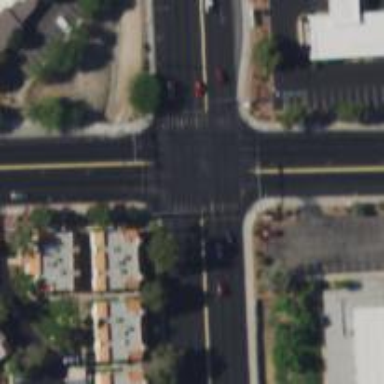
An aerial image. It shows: Solid stop line on the road marking.